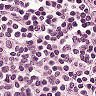
Metastatic tissue present: no